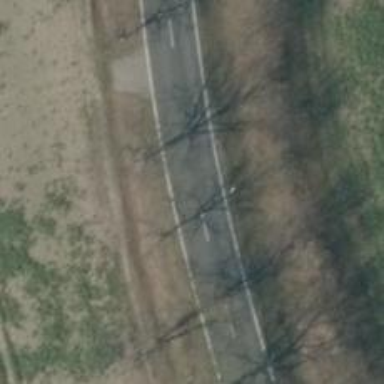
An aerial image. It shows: Secondary road with asphalt surface.